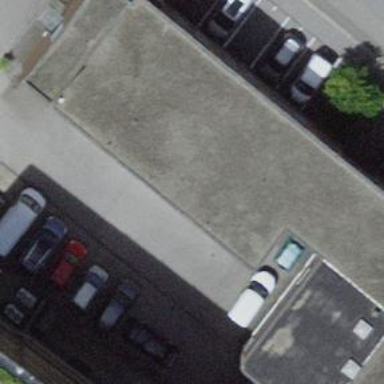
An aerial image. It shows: Commercial building.